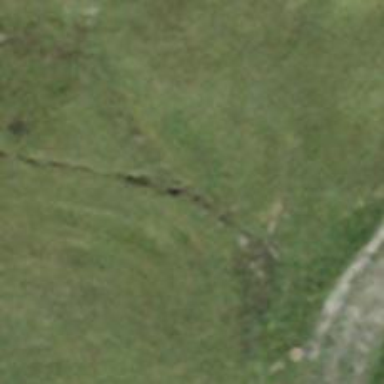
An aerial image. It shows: Ditch serving as waterway.